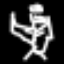
Label: angel